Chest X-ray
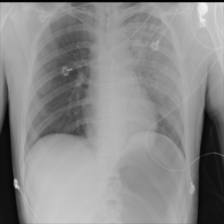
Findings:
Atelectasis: negative
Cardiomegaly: negative
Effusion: negative
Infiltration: negative
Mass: negative
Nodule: negative
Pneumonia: negative
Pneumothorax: negative
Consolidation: negative
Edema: negative
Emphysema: negative
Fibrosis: negative
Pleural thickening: negative
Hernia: negative